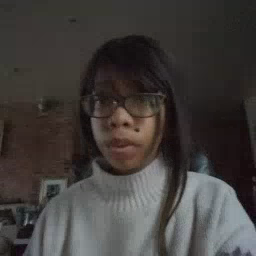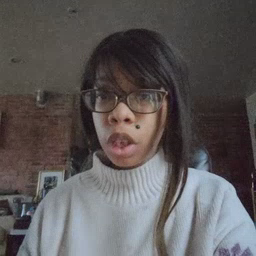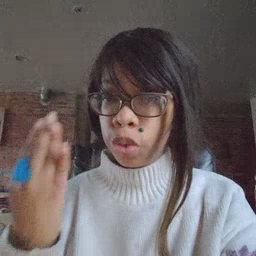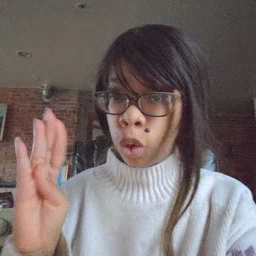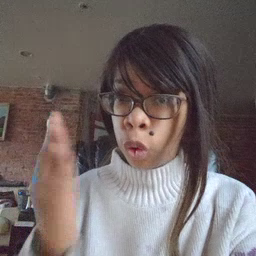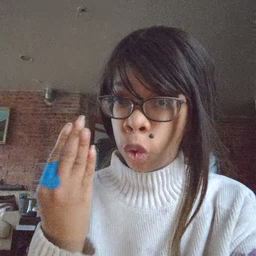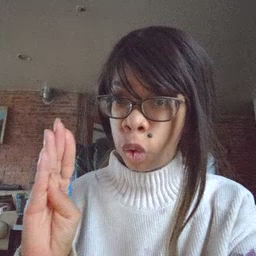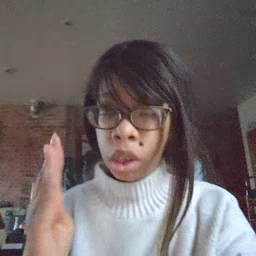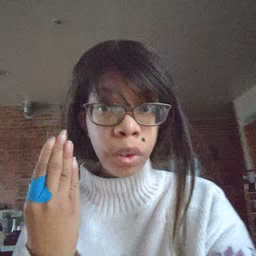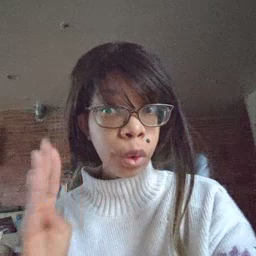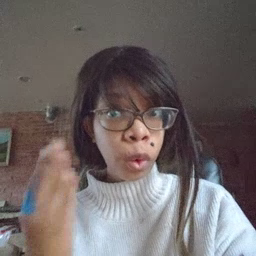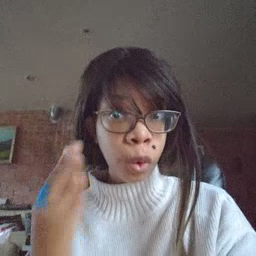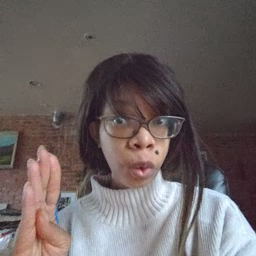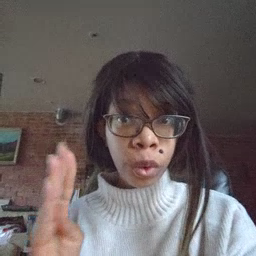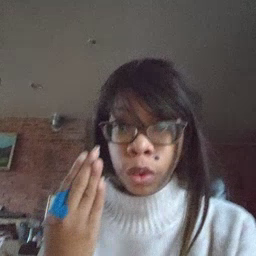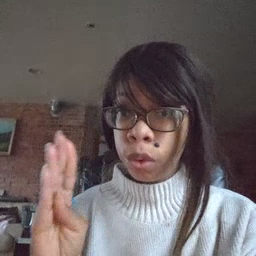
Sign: blue